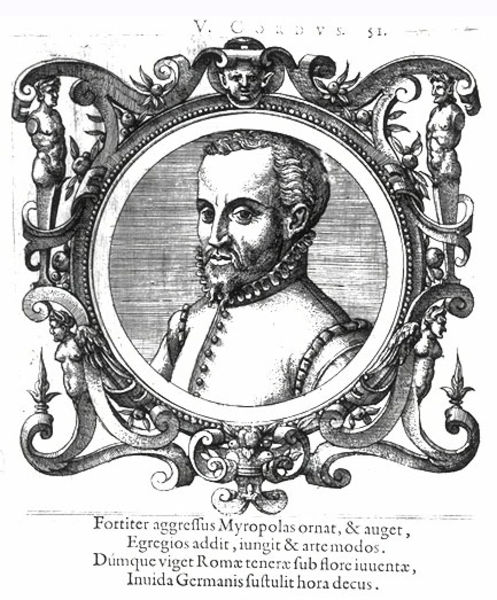
Titel: Bildnis des Valerius Cordus
Institution: (Seriendruck)
Schlagwörter: feder, kopf, mann, nackt, schatten, weiß, frau, grau, licht, mund, nase, ohr, profil, schwarz, skizze, stirn, zeichnung, blick, obst, ornament, bart, jacke, augen, gesicht, kragen, mensch, rahmen, vollbart, ärmel, bildnis, halskrause, herr, portrait, porträt, spiegel, auge, gewand, haare, halbfigur, adel, kaufmann, england, lippen, locken, renaissance, schulter, kreis, rund, früchte, deutschland, schrift, bilderrahmen, venedig, zöpfe, grafik, graphik, figuren, kartusche, inschrift, brauen, ornamente, verzierung, wange, knöpfe, buch, medaillon, flammen, torso, druck, schraffur, radierung, stich, seite, illustration, schwarzweiß, text, uniform, soldat, adeliger, lilie, krause, fürst, rom, buchseite, skulpturen, halbprofil, statuen, narbe, teufel, wams, krieger, knopfreihe, gelehrter, porträ, medaille, schnecken, lilien, kupferstich, perlstab, latein, lateinisch, germanien, rollwerk, maskaron, vorsatz, subscriptio, cor, cordus, fortiter aggressus, myropolas